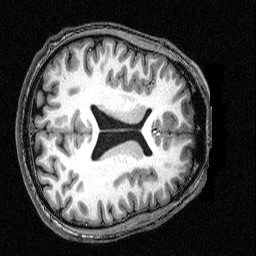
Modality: T1w
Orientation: axial
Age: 23
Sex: male
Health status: healthy
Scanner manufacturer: siemens
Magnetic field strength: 3 T
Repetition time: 2.5 s
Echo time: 0.00393 s